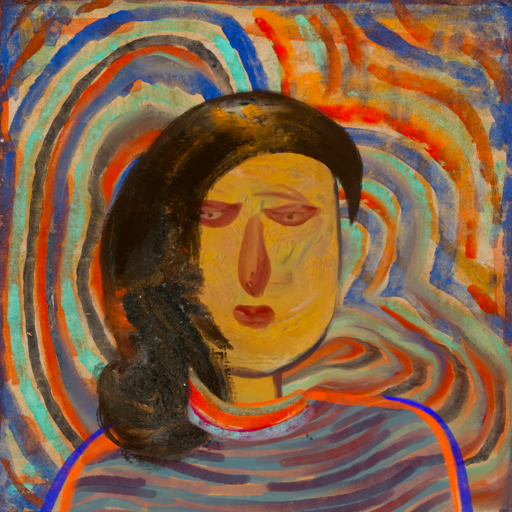
Background: Sisters, Head And Neck Front: After_Raid, Face Front: Pious_Lady, Bust: Experience, Hair Front: Gypsy_Queen, Head Accessory: Blank, Second Necklace: Blank, Necklace: Sisters, Baby: Blank